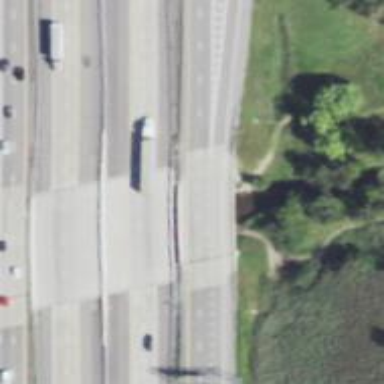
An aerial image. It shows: Asphalt bridge on motorway.